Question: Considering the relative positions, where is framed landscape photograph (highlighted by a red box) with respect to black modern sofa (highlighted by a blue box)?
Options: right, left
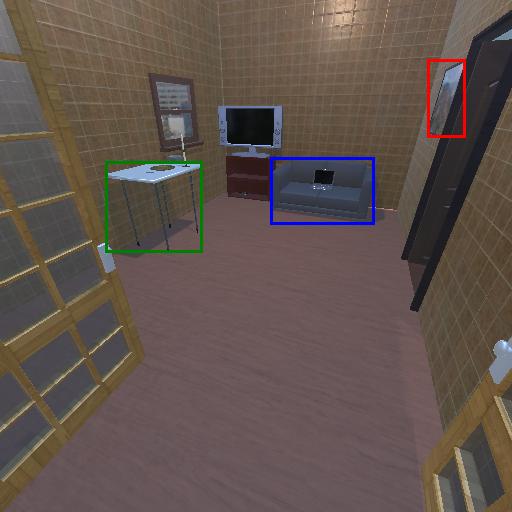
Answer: right